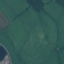
Label: Pasture